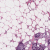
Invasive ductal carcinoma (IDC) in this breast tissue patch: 1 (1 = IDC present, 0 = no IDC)